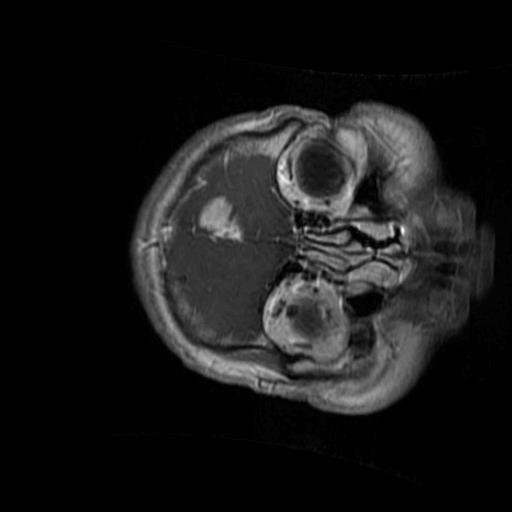
Label: brain_glioma